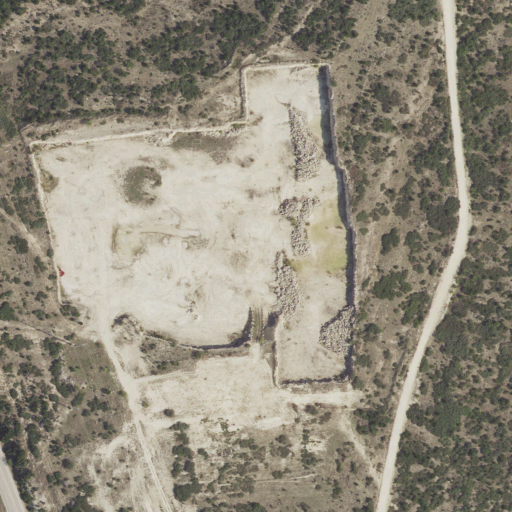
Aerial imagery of mountain in Texas named Wildcat Mountain containing shrub, medium intensity development, barren land, low intensity development, evergreen forest, and deciduous forest